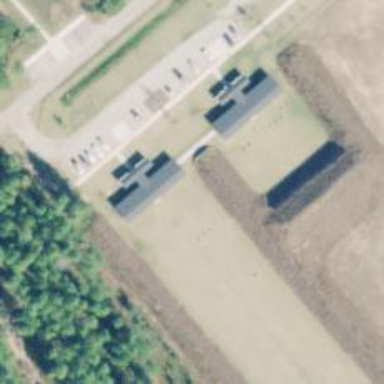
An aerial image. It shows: Shooting range on pitch used for marksmanship sports.